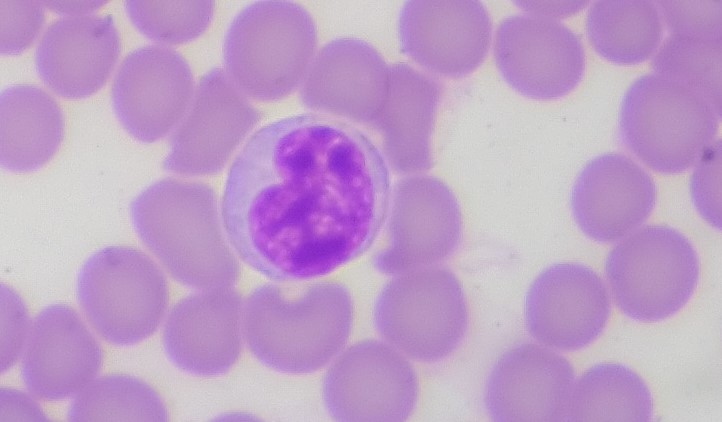
White blood cell type: Monocyte